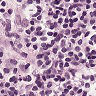
Metastatic tissue present: no